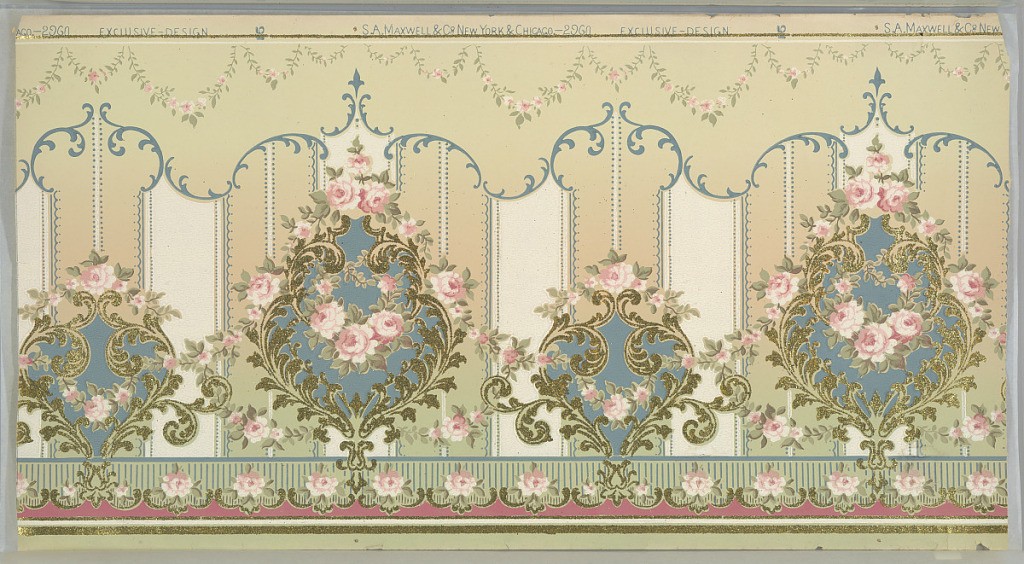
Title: Frieze
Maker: Maxwell & Co., S.A., Chicago, Illinois, USA
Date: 1905–1915
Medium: Machine-printed paper, mica flakes
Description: Flitter frieze with large floral medallion alternating with smaller floral medallion. Each contains rose swags. Printed on broad striped background, with scrolling foliate band and petite rose swags across top edge.